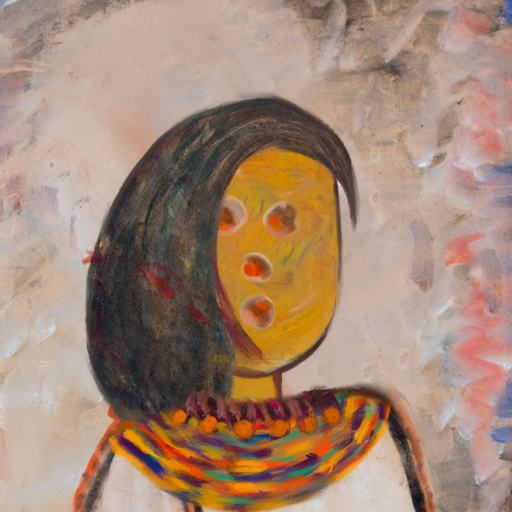
Background: Roy_Bahadur, Head And Neck Front: After_Raid, Face Front: Rupkatha, Bust: Roy_Bahadur, Hair Front: Gypsy_Mother, Head Accessory: Blank, Second Necklace: An_Impression_2, Necklace: Doll, Baby: Blank